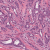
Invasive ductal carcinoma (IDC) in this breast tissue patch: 1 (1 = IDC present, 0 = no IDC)